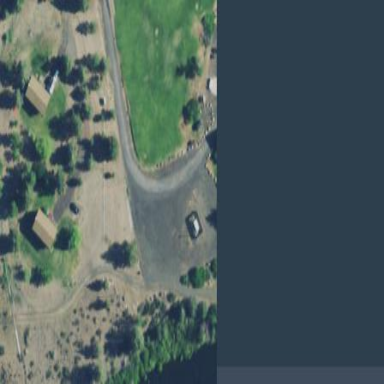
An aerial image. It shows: Parking area with gravel surface.